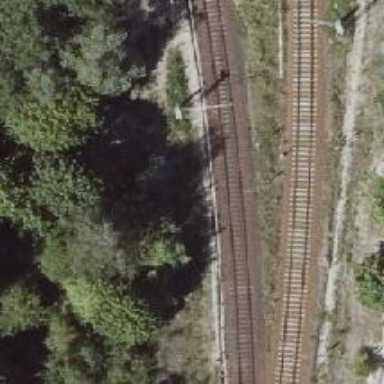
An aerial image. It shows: Railway signal.